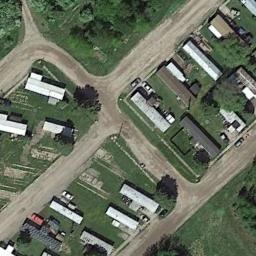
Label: mobile_home_park